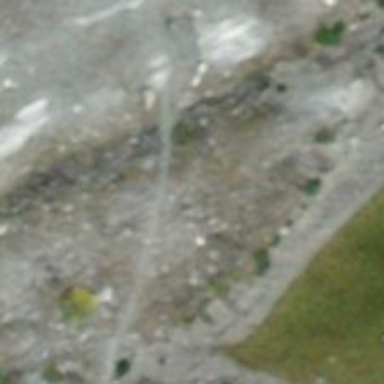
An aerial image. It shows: Path.